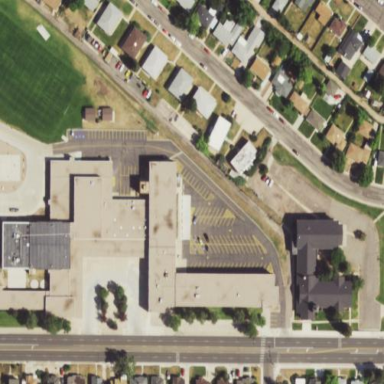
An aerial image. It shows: School building.